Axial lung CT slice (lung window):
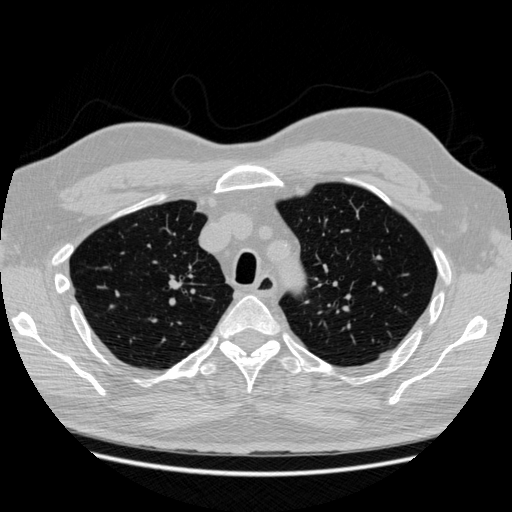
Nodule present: no